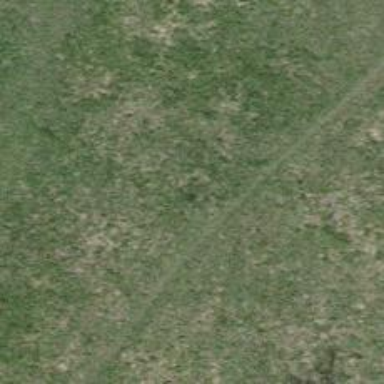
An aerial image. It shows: Ground path.